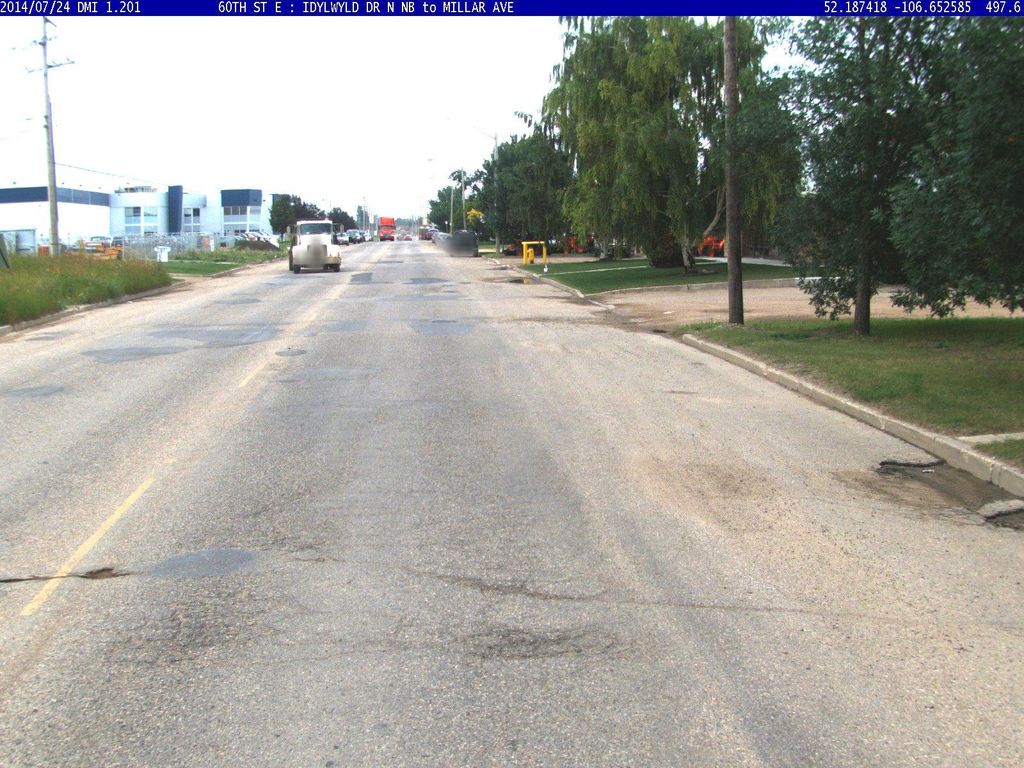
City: saskatoon